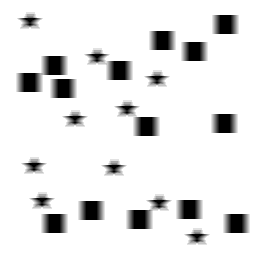
Squares: 14
Triangles: 0
Stars: 10
Total shapes: 24